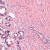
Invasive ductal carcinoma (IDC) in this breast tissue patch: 1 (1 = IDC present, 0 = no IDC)